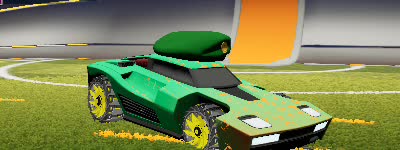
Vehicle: breakout